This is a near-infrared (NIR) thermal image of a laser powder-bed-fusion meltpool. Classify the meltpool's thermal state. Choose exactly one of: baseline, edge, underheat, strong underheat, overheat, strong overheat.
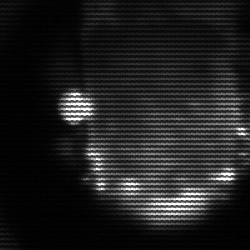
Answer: baseline